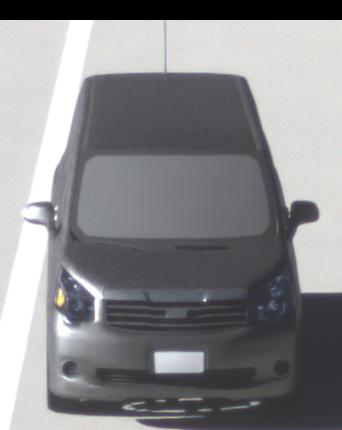
Make: Toyota
Model: Noah
Detailed model: Voxy R70G
Model produced from: 2007
Model produced until: 2013
Doors: 5
Color: gray
Road condition: dry road
Daytime: sunrise or sunset
Contrast: medium contrast